Question: Have a look to the following two images:
Enabling or disabling the table-cell attribute discards the information about width and height. Actually I've them already disabled by the browser, but reenabling them changes nothing.
Using 'display:table-cell' is the only way to use 'vertical-align' to center some text inside the container.
But then it becomes hard to play with the width of the yellow div element. Why?
(also I wonder.. if some property get uneffective for some element when some others are enabled the browser could mark them with a different color or strikeout them.. Or there would be some cons?)

'''
.grey-footer-background {
background-color: #a8a7a5;
height: 70px;
border-bottom: 1px black solid;
padding-top: 8px;
display: table;
height: 100px;
width: 100%;
table-layout: fixed;
}
.gold_button {
-webkit-box-sizing: border-box;
-moz-box-sizing: border-box;
box-sizing: border-box;
font-weight: bold;
text-align: center;
border-right: solid 1px #262626;
width: 80%;
height: 60px;
vertical-align: middle !important;
border: 1px solid black;
margin: 0 auto;
display: table-cell;
}
'''
'''
<div class="grey-footer-background">
<div class="gold_button"><span>Email</span>
</div>
</div>
'''
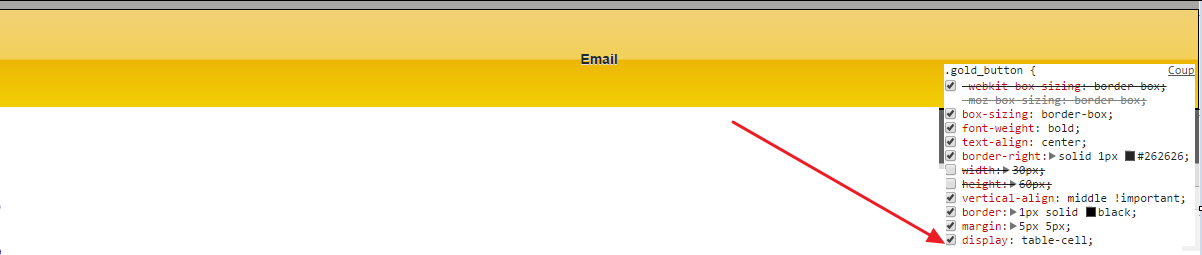
Answer: 'display:table-cell' means that the 'div' will take up the full width of the parent with either 'display:table-row' or 'display:table' unless shared with other "cells" and then the width will be split between them. You could make your '.gold_button' the table and the 'span' the table-cell instead
'''
.grey-footer-background {
background-color: #a8a7a5;
border-bottom: 1px black solid;
padding: 10px 0;
width: 100%;
}
.gold_button {
display: table;
table-layout: fixed;
-webkit-box-sizing: border-box;
-moz-box-sizing: border-box;
box-sizing: border-box;
font-weight: bold;
text-align: center;
border-right: solid 1px #262626;
width: 80%;
border: 1px solid black;
margin: 0 auto;
background-color:gold;
}
.gold_button span {
display: table-cell;
vertical-align: middle !important;
height: 60px;
}
'''
'''
<div class="grey-footer-background">
<div class="gold_button">
<span>Email</span>
</div>
</div>
'''
<URL>